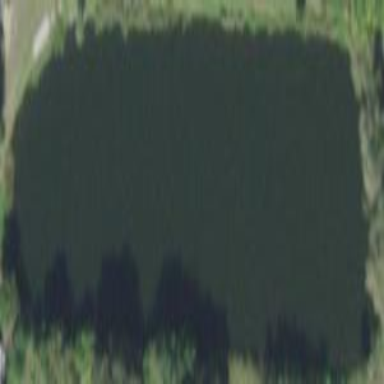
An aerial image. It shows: Pond with natural water.